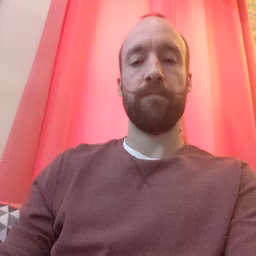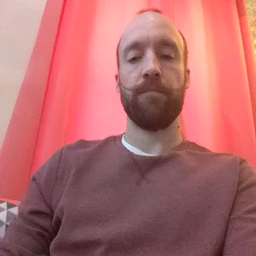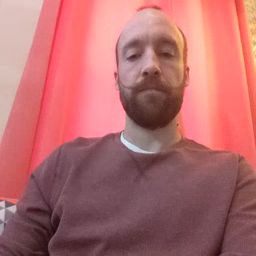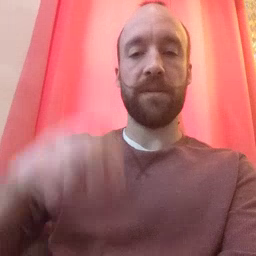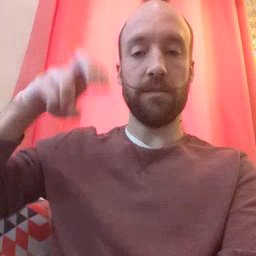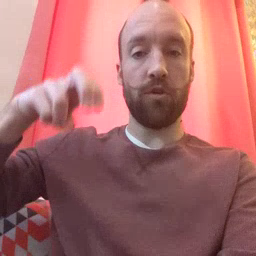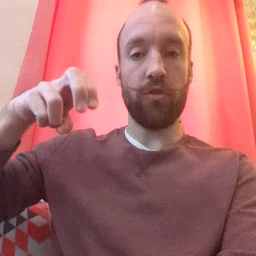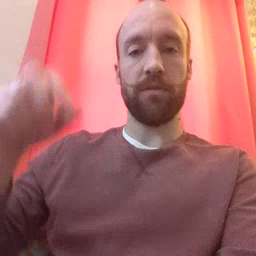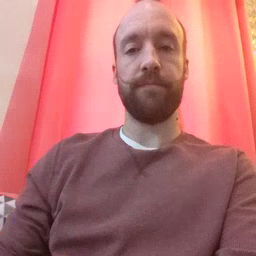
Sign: chair